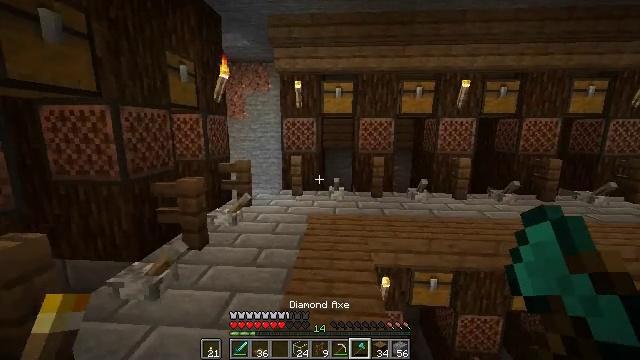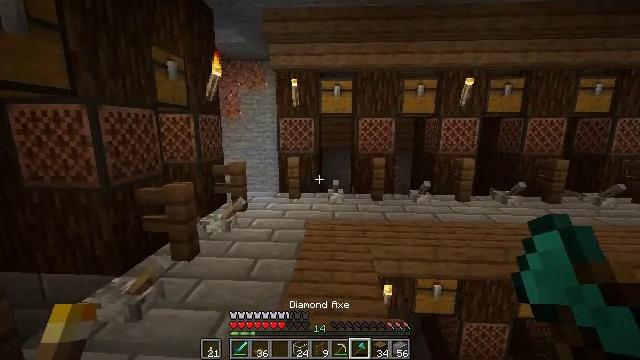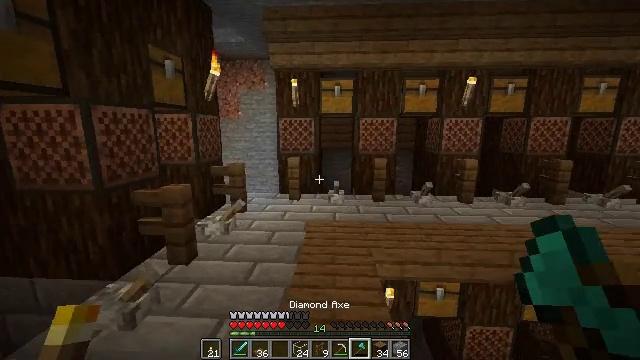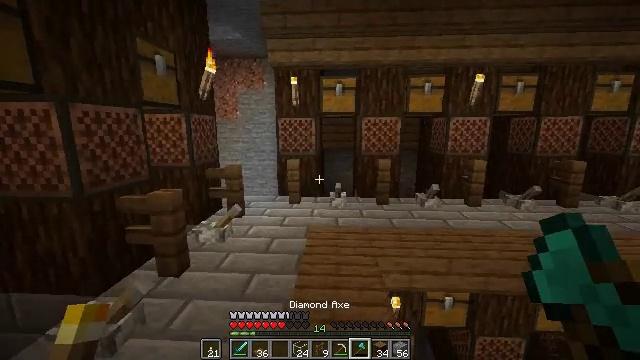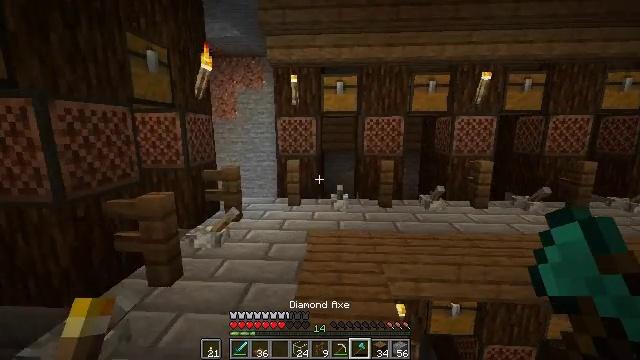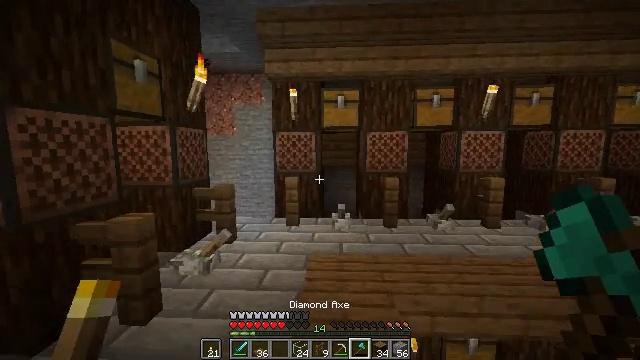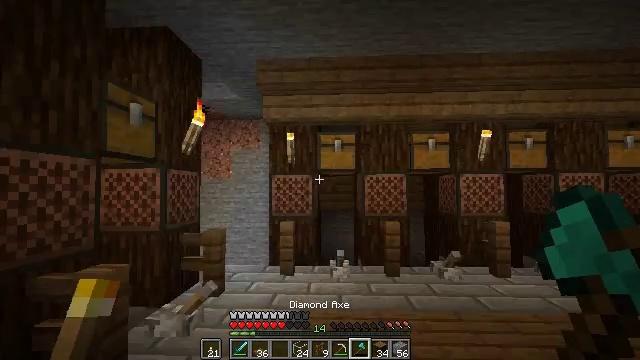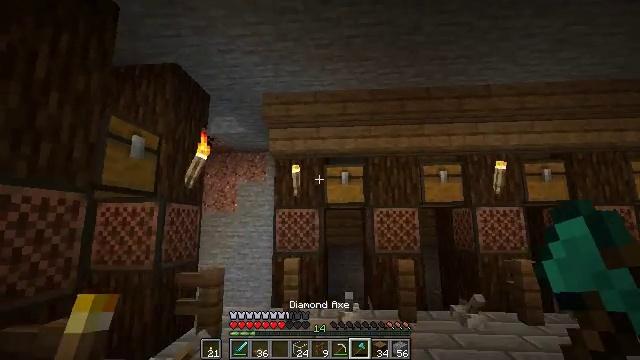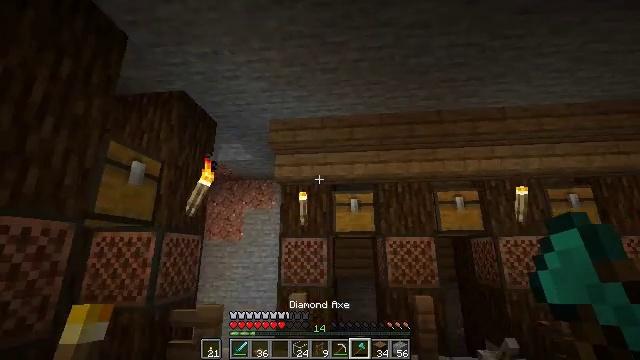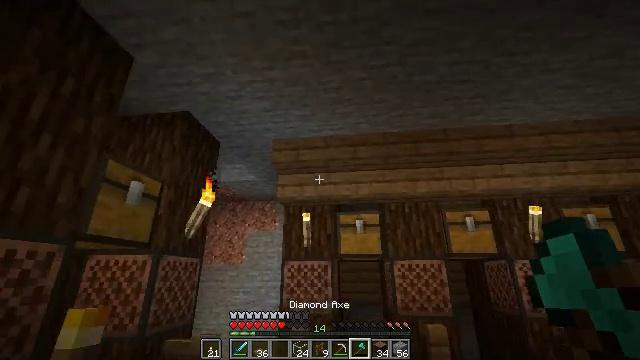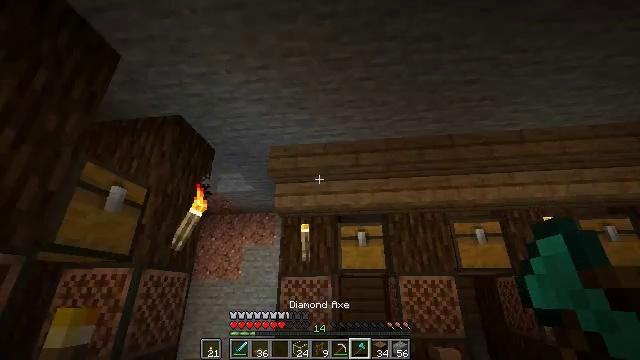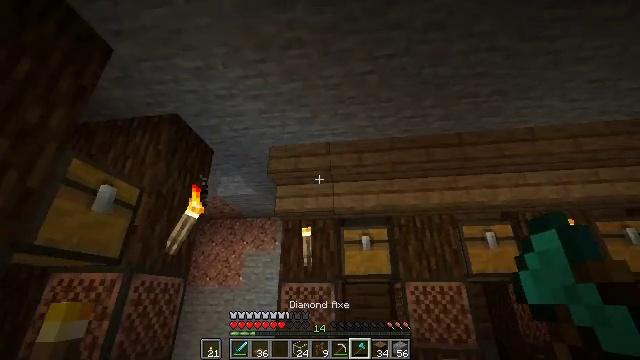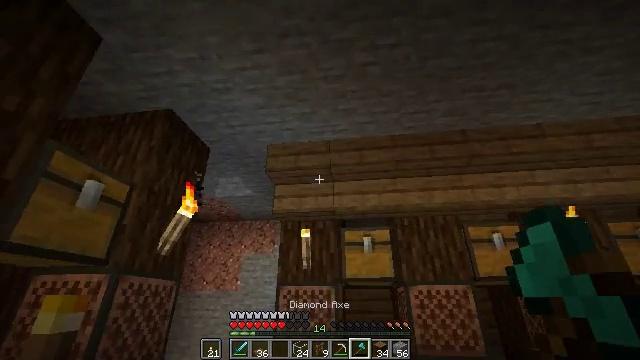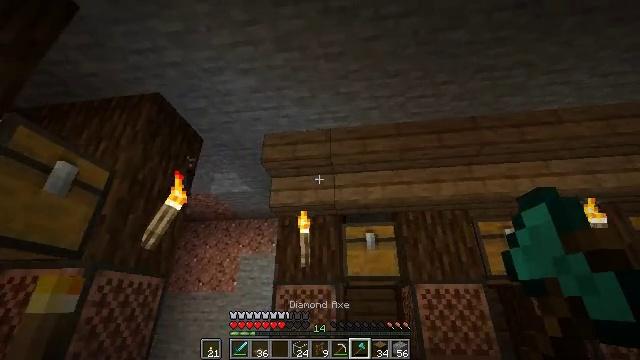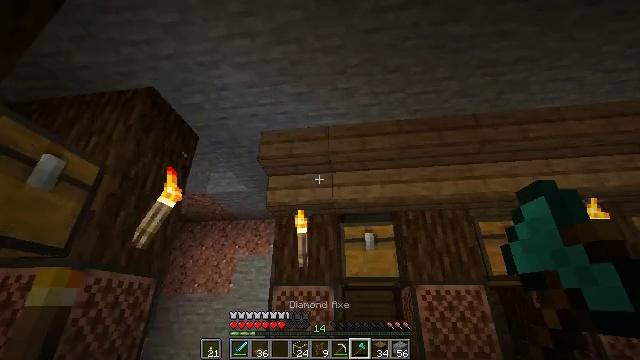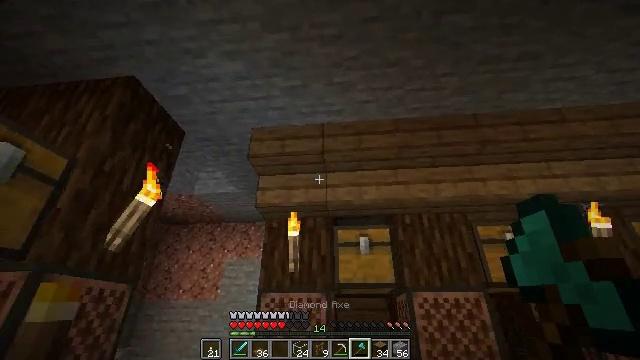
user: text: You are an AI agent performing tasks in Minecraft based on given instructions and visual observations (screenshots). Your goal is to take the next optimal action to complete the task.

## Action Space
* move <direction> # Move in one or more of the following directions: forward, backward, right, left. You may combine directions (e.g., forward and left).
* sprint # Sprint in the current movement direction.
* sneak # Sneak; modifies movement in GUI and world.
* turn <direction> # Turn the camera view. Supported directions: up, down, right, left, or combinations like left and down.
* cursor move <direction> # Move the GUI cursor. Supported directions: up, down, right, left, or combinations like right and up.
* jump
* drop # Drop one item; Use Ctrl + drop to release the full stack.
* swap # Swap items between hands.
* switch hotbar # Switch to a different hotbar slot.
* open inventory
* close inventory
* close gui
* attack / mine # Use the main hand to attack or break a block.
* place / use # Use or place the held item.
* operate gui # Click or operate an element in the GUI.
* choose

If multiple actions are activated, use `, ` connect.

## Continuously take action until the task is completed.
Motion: motion action
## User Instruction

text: Collect spruce stairs from a structure.
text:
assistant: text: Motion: move forward
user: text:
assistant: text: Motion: move forward
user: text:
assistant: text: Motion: move forward
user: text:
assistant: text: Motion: move forward
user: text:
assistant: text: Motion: move forward, turn up
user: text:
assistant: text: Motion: move forward, turn up
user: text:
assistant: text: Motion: move forward, turn left and up
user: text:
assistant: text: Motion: move forward, turn left and up
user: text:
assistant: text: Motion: move forward, turn left and up
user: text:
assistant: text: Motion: move forward, turn up
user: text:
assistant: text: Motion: move forward, turn up
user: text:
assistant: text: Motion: move forward
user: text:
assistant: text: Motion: move forward
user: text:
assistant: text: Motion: move forward
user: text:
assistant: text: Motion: move forward, turn right and up
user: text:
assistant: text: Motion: move forward, turn right
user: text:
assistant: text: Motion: move forward and move left, turn right and up
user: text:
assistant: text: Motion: move forward and move left, turn right and up
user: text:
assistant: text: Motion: move forward and move left, turn right and up
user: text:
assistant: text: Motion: move forward, turn up
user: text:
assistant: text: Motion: move forward, turn up
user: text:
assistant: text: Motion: move forward, turn left and up
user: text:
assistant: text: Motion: move forward, turn left and up
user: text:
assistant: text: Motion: turn up
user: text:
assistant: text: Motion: turn up
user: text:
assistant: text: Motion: turn up
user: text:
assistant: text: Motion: turn up
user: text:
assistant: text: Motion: turn right and up
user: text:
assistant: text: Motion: turn right and up, attack / mine
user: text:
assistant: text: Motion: turn right, attack / mine